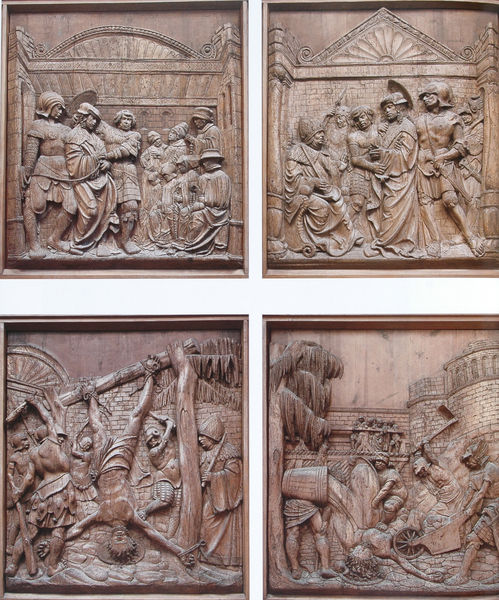
Titel: Hochaltar, ehemalige Flügelreliefs
Künstler: Hans Leinberger
Standort: Moosburg
Institution: ehemalige Stiftskirche St. Kastulus
Schlagwörter: baum, mann, wasser, dreieck, menschen, stadt, braun, holz, männer, raum, tür, dach, gebäude, haus, architektur, bibel, geschichte, hinrichtung, tod, renaissance, karren, relief, holzschnitt, bilder, bogen, giebel, mauer, rad, schubkarre, wagen, gewalt, soldaten, metall, palme, vier, hängen, burg, türme, festung, mauerwerk, holzstich, kupfer, gemetzel, soldat, strafe, helm, altar, schnitzerei, christus, jesus, kreuzigung, christlich, mittelalter, krieger, religiös, palmen, heilige, reliefs, beil, jerusalem, schlagen, szenen, hol, geschnitzt, schnitzen, gibel, fessel, schnitzkunst, martyrium, gießen, erzählung, folter, marter, narrativ, galgen, kopfüber, kreuzweg, bildfelder, vierteilig, halbrelief, foltern, holztafeln, gehängt, holtz, rekief, brunze, grhängt, gängen, teilbilder, gemeinheit, menschenquäler